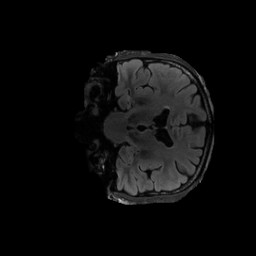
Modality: FLAIR
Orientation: coronal
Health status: ill
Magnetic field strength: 3 T